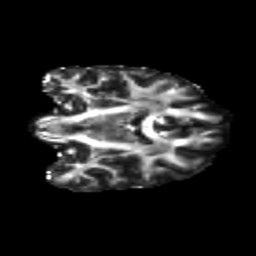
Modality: FA
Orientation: coronal
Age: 28
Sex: female
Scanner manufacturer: siemens
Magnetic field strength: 3 T
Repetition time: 1.8 s
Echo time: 0.07 s